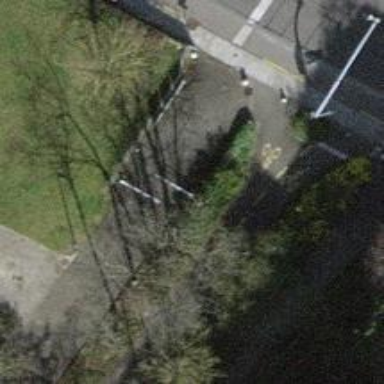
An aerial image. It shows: Cycle barrier.